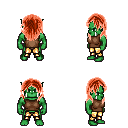
a pixel art fantasy rpg character, male body template, orc, green skin, brown sleeveless shirt, gold greaves, red long hairstyle, four views (front, back, left, right), 2x2 character sprite sheet, small pixel art, hard edges, no anti-aliasing